Question: I'm developing a React Native App using Expo and firebase. I'm Uploading a camera capture to firebase and then I need to get the google storage URL from Firebase back. I didn't understand how should I do this.
When I looked in my firebase storage I saw the URL I wanted but didn't understand how to get it back in react native code :

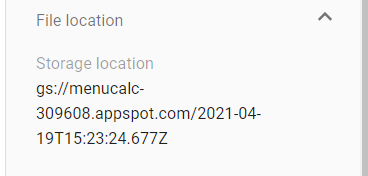
Answer: As @Frank mentioned in the comments, you can just use '.toString()' on the storage reference like this:
'''
var storage = firebase.storage();
// Create a storage reference from our storage service
var storageRef = storage.ref();
var spaceRef = storageRef.child('/folder/image.png');
console.log(spaceRef.toString());
'''
The Reference Object also has these properties:
'bucket': <project-id>.appspot.com, 'fullPath': path to the object and 'name': name of the file/object
It also has the property '.parent' just in case you need to get some information from the parent directory.